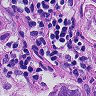
Metastatic tissue present: yes